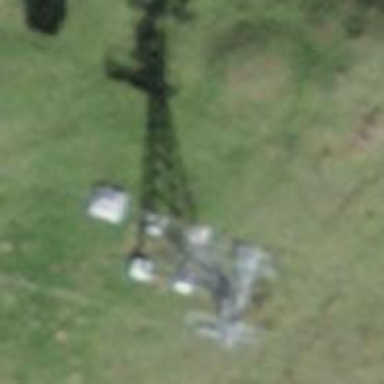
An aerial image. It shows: Pylon used for aerialway.